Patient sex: M
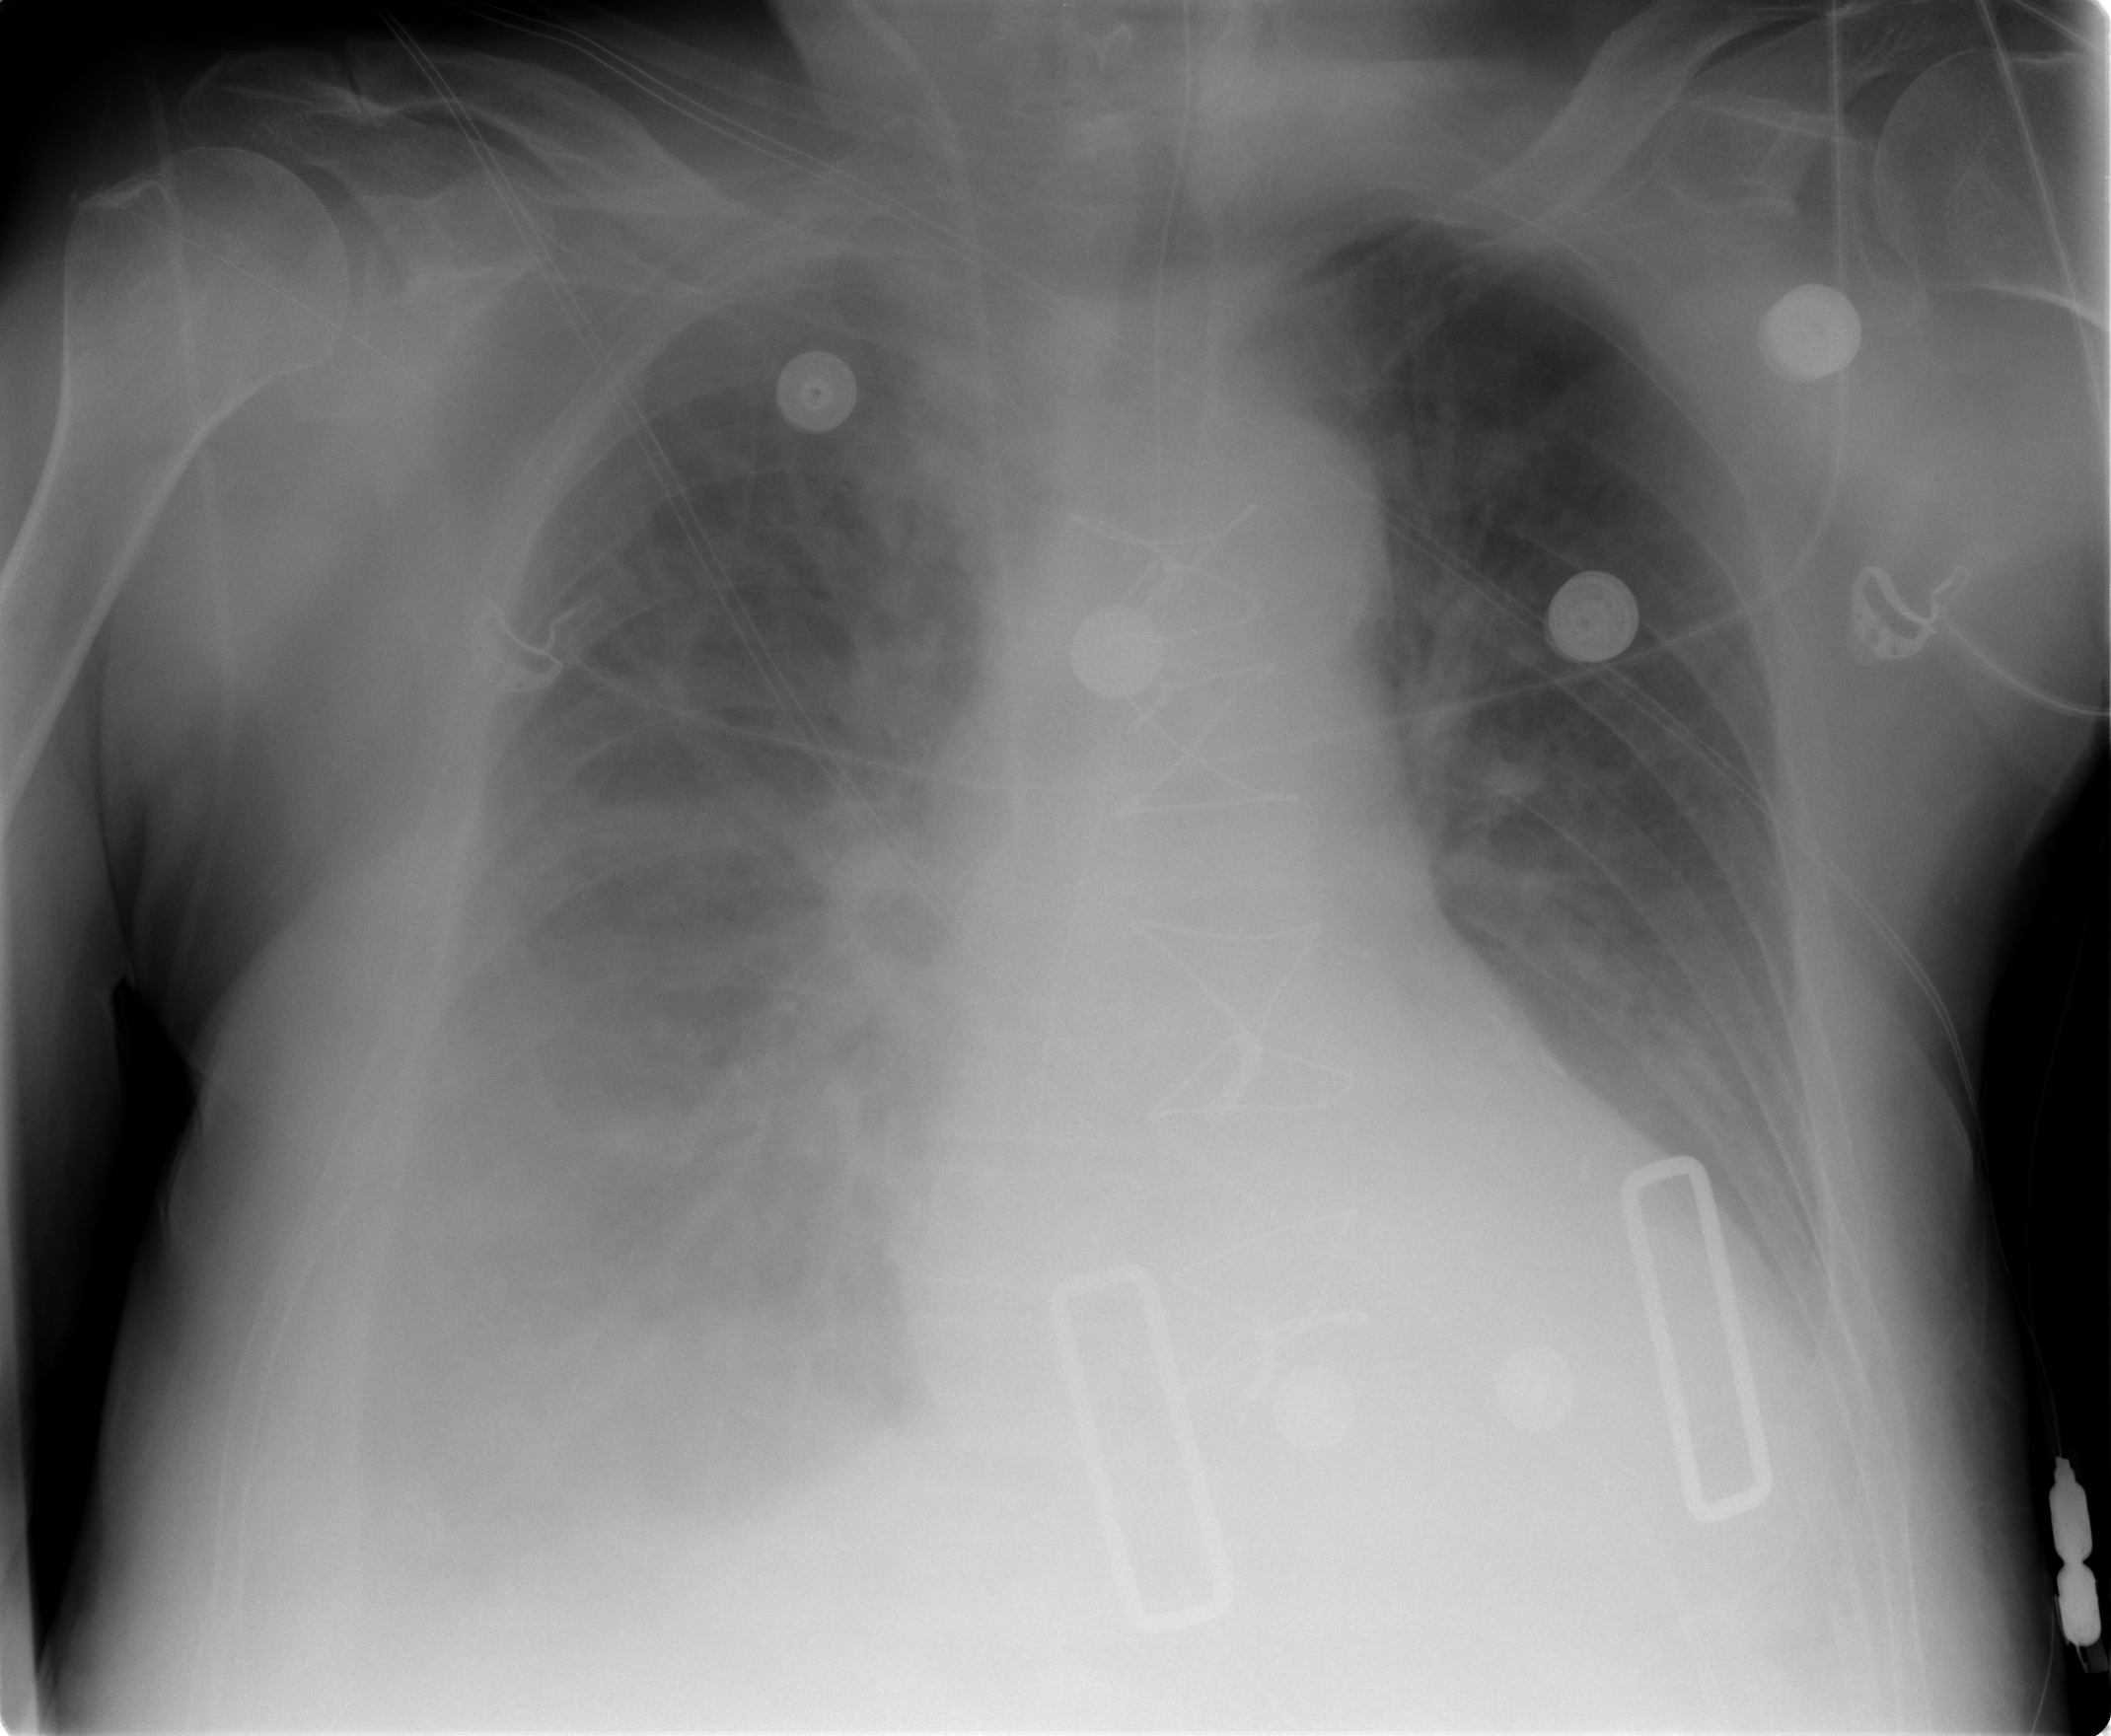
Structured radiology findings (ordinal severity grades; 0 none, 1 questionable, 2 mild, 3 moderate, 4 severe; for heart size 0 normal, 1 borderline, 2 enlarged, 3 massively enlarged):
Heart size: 2
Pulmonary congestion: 2
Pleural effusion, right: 2
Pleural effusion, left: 2
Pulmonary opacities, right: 2
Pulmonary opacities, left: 0
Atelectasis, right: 2
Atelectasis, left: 2